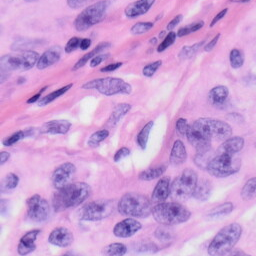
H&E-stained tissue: Skin